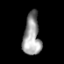
Tissue: prostate
Cell type: Myeloid cells
Senescence score: 0.2288
Nuclear area (px): 697
Mean DAPI intensity: 153.727